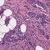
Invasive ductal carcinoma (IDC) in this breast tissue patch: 1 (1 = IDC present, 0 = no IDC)